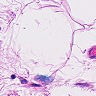
Metastatic tissue present: no